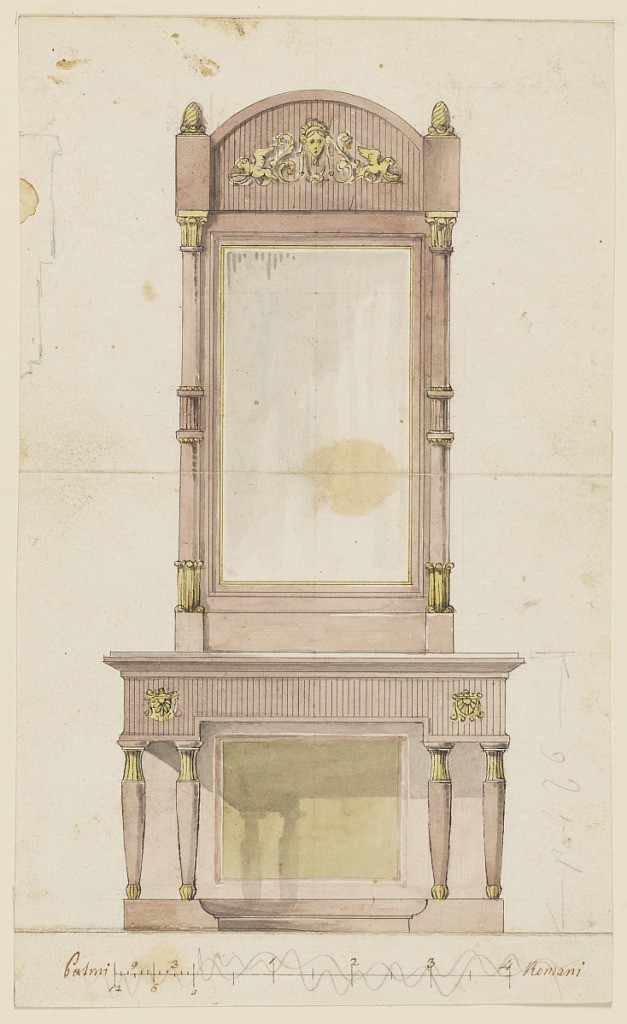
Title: Design for a Looking Glass and Console Table
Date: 1810–30
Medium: Pen and black ink, brush and violet, olive, yellow watercolor, graphite on off-white laid paper
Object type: Drawing
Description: Vertical rectangle. Intended to be executed in wood with ornaments of gilded metal. Below is a console table with four legs and a backboard. The oblong mirror glass is framed outside by two columns, in a pseudo-Egyptian style as are the legs. Above is a mask with rinceaux and winged lions in front of the panel.  At the left edge is a part of a pencil plan. Verso: vertically, a childish profile.